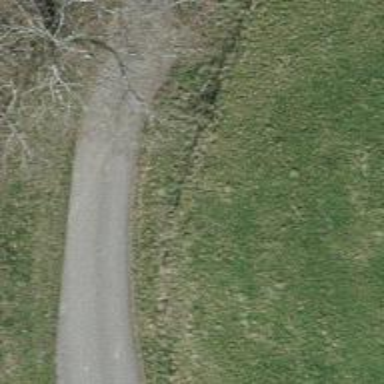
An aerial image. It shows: Unclassified road with grade 2 tracktype.